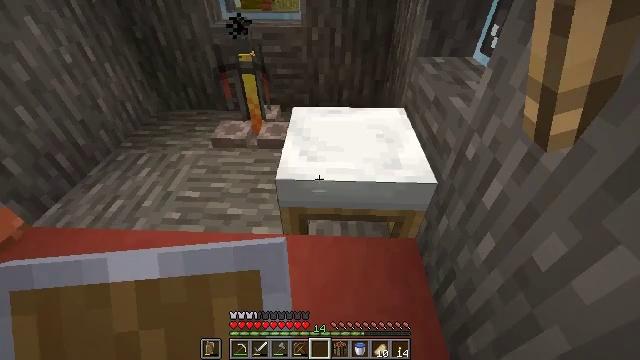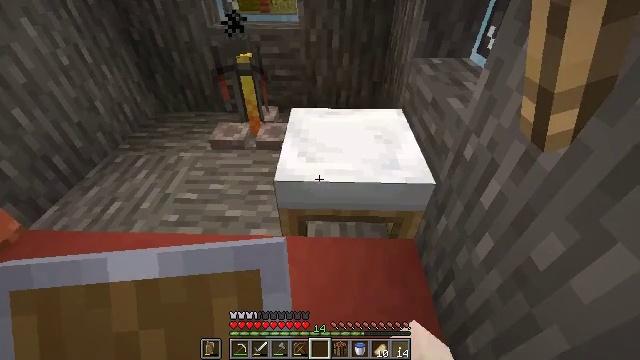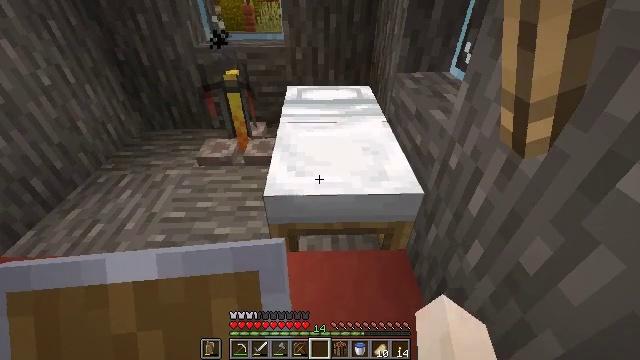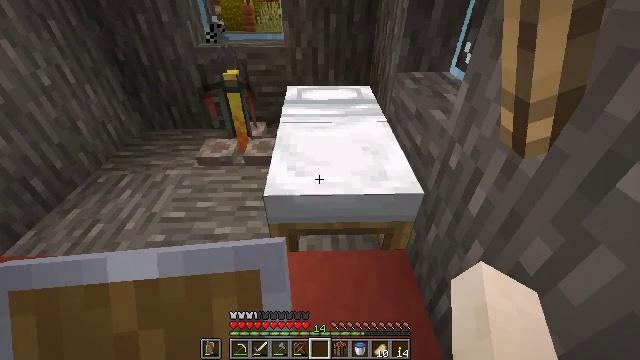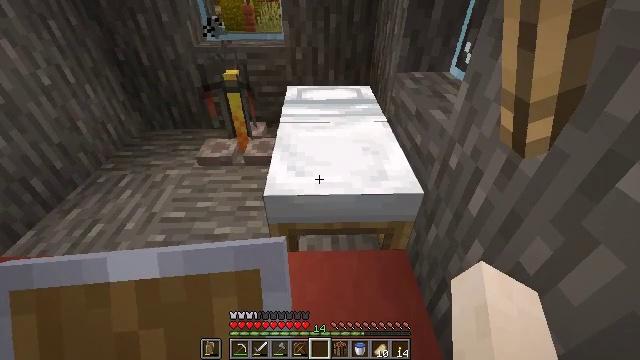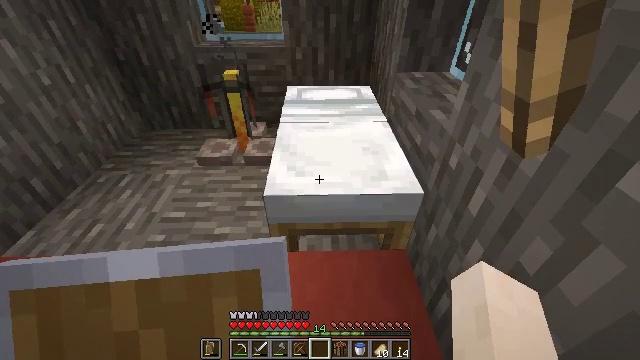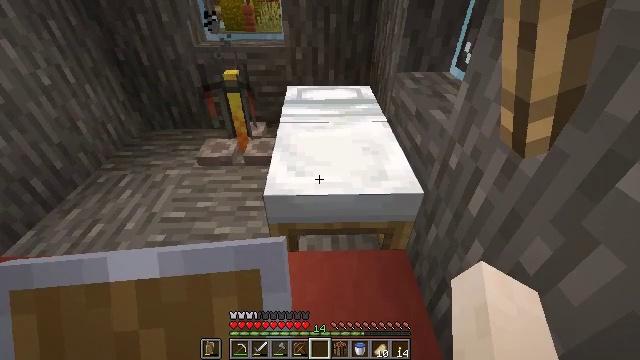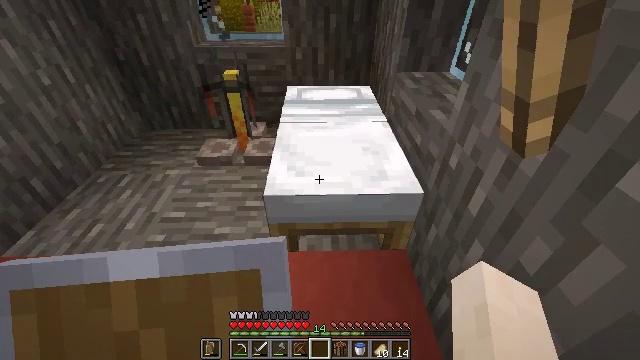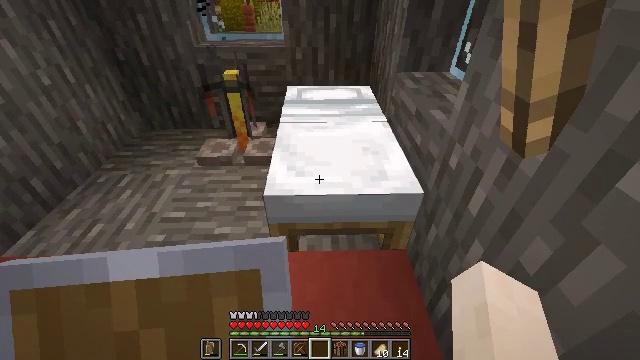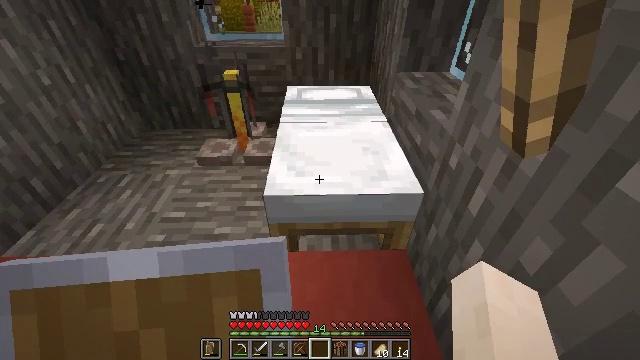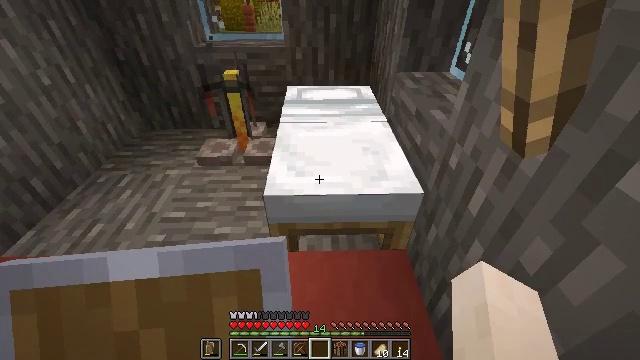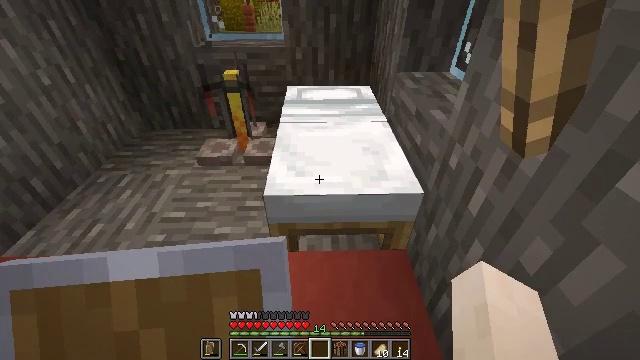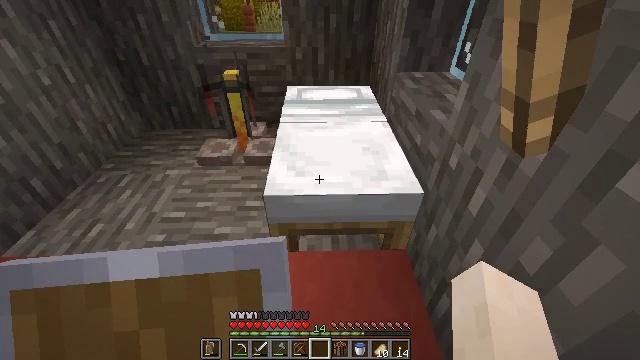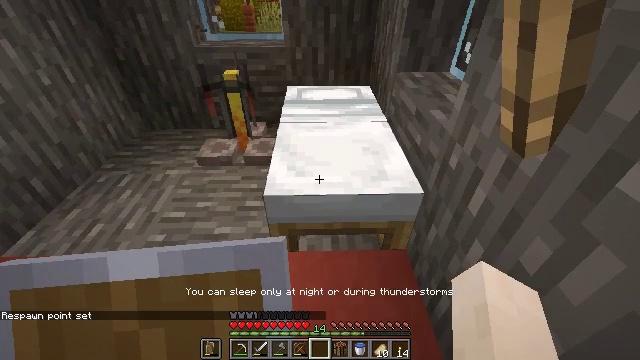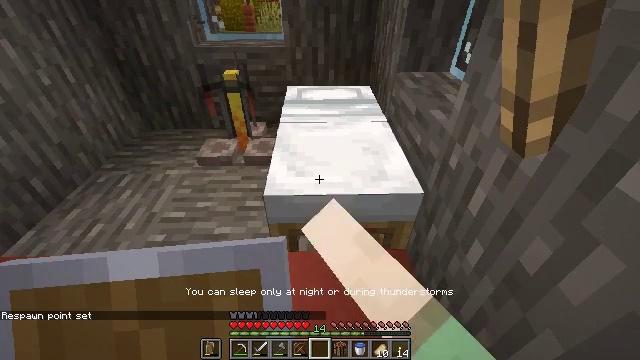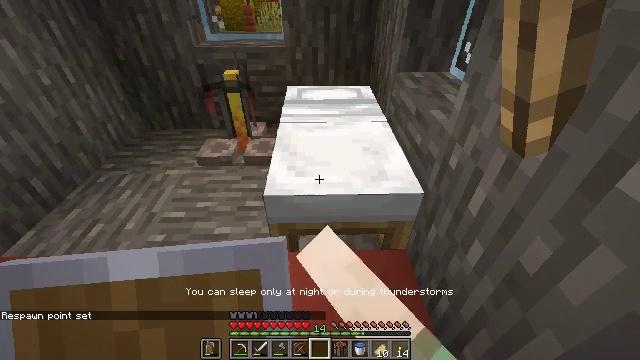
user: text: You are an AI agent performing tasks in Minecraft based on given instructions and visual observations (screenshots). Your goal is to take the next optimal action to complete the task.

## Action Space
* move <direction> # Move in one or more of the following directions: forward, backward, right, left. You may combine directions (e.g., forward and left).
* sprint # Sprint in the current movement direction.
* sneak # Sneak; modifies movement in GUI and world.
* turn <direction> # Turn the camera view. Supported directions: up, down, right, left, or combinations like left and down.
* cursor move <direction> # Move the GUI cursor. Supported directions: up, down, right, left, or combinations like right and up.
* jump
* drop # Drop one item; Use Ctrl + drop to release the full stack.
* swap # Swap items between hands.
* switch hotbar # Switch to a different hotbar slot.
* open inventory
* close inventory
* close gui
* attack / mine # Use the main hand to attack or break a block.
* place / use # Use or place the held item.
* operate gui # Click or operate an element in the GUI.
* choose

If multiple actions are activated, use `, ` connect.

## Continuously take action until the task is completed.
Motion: motion action
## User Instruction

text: Retrieve the brewing stand by breaking it.
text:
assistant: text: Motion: no_op
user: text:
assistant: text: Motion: turn right and up
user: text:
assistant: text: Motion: no_op
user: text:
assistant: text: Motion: no_op
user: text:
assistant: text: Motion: no_op
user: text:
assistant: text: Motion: no_op
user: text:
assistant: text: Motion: no_op
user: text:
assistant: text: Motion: use / place
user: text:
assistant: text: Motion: use / place
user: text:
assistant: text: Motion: use / place
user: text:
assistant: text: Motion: no_op
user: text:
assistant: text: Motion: no_op
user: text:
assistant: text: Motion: no_op
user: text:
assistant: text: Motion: no_op
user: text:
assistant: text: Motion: no_op
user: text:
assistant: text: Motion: no_op
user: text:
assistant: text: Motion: no_op
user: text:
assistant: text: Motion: no_op
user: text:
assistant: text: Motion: no_op
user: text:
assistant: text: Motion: no_op
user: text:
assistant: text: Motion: no_op
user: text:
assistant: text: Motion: no_op
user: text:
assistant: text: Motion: no_op
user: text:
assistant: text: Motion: no_op
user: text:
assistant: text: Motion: no_op
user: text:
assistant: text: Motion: no_op
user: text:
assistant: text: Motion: move forward and move left
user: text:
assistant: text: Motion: move forward and move left
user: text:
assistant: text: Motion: move forward and move left
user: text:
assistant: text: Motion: move forward and move left